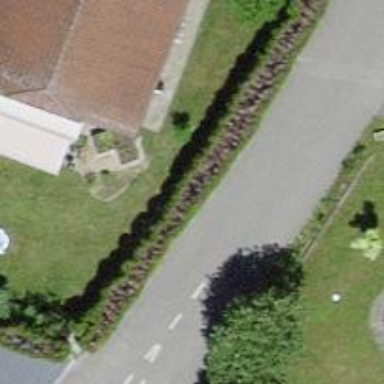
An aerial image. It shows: Hedge barrier.